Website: bh-photo
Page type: review-order
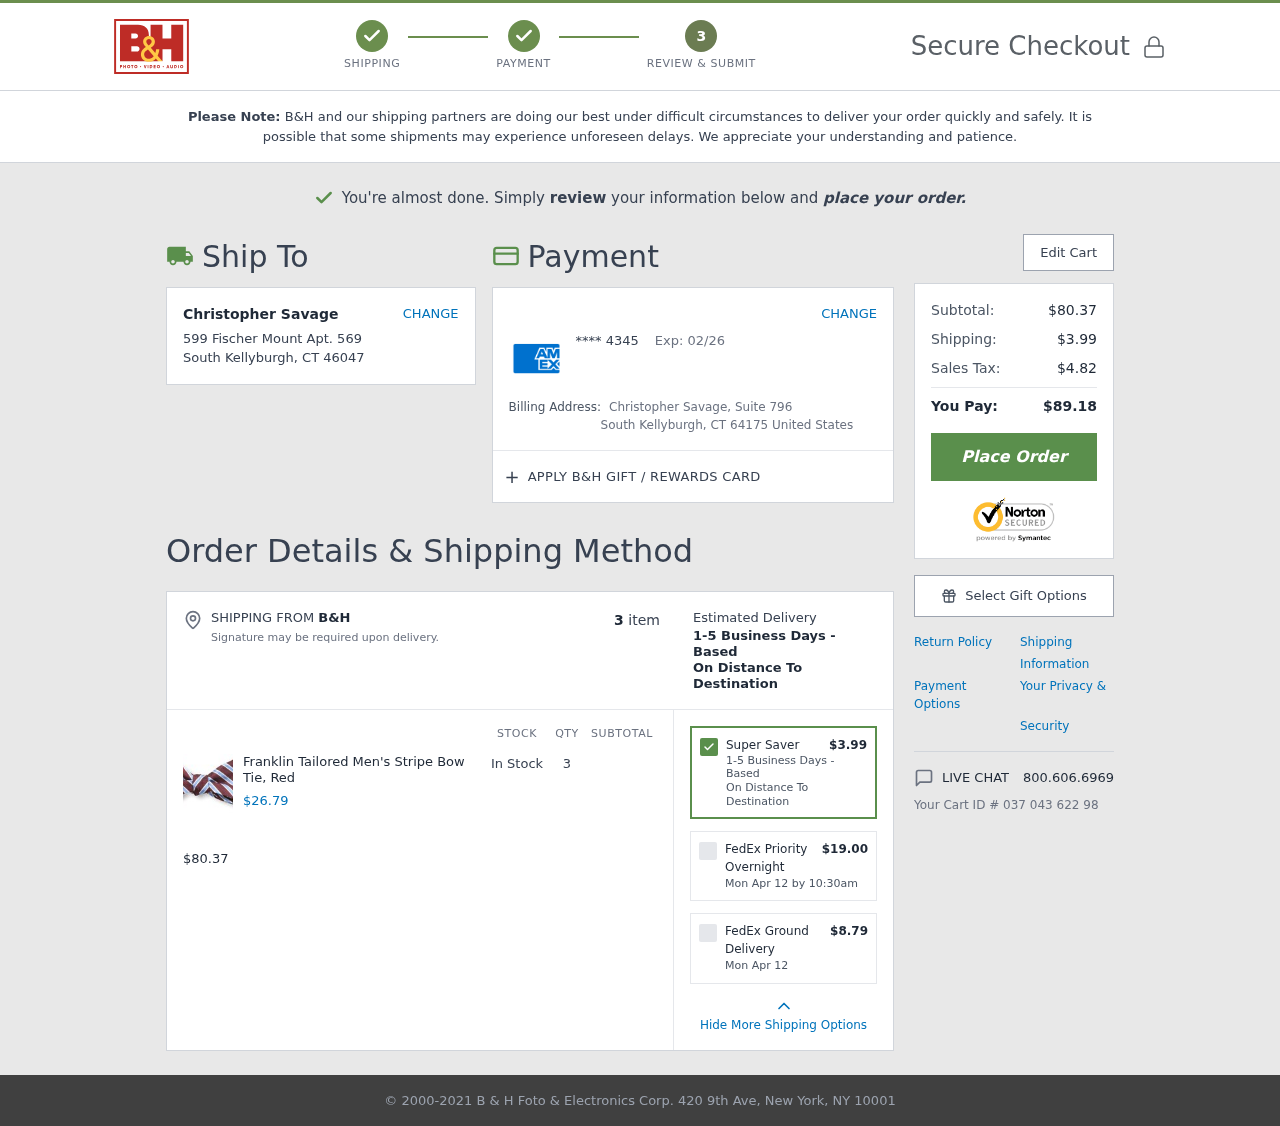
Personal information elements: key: PII_CARD_EXPIRY
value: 02/26
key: PII_CARD_LAST4
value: **** 4345
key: PII_CITY
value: South Kellyburgh
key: PII_CITY_STATE_ZIP2
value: South Kellyburgh, CT 64175
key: PII_COUNTRY
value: United States
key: PII_FULLNAME
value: Christopher Savage
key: PII_FULLNAME2
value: Christopher Savage
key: PII_POSTCODE
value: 46047
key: PII_STATE_ABBR
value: CT
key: PII_STREET
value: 599 Fischer Mount Apt. 569
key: PII_STREET2
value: Suite 796
Product elements: key: PRODUCT1_NAME
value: Franklin Tailored Men's Stripe Bow Tie, Red
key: PRODUCT1_PRICE
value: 26.79
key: PRODUCT1_QUANTITY
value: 3
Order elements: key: ORDER_NUM_ITEMS
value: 3
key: ORDER_SUBTOTAL
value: $80.37
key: ORDER_SHIPPING_COST
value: $3.99
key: ORDER_DELIVERY_DATE
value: Mon Apr 12 by 10:30am
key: ORDER_DELIVERY_DATE2
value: Mon Apr 12
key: ORDER_TAX
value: $4.82
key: ORDER_TOTAL
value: $89.18
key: ORDER_ID
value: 037 043 622 98